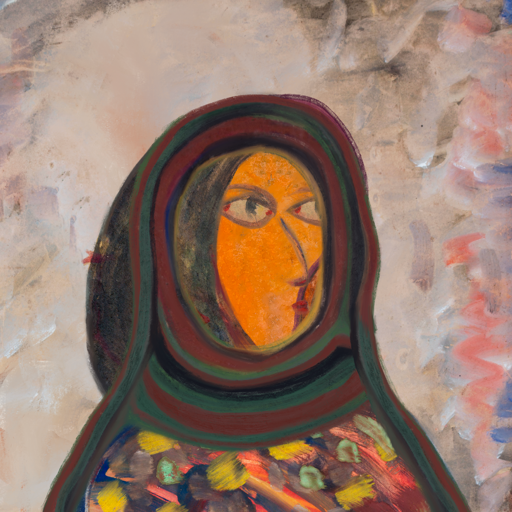
Background: Roy_Bahadur, Head And Neck Side: Hypocrite_w_Hair, Face Side: GypsyMother, Bust: Mother_And_Son_Mother, Hair Side: Gypsy_Mother, Head Accessory: After_Raid_Scarf, Second Necklace: Blank, Necklace: Blank, Baby: Blank